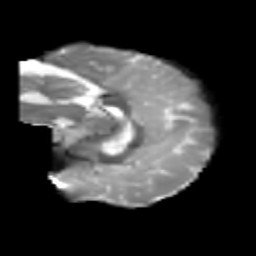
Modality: T2w
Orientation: sagittal
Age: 7
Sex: male
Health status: healthy